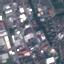
Land use / land cover: Industrial